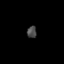
Tissue: lung
Cell type: Epithelial cells
Senescence score: 0.2296
Nuclear area (px): 109
Mean DAPI intensity: 73.624